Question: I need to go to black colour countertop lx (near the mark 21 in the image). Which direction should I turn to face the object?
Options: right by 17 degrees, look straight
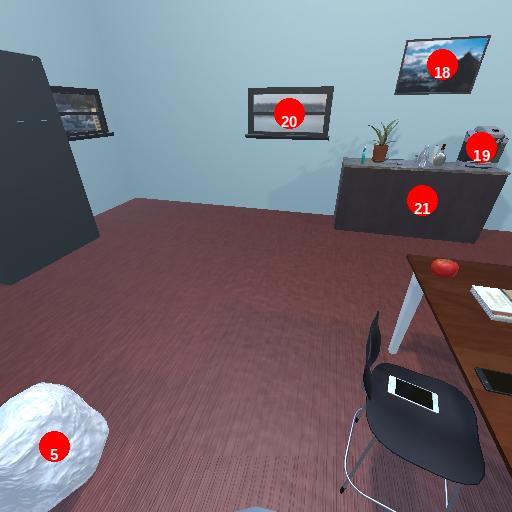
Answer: right by 17 degrees